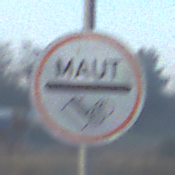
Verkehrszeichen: MautflichtigeStrecke
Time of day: Dawn
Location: Outdoor (Nature)
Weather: Clear
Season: NotSpecified
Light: Natural